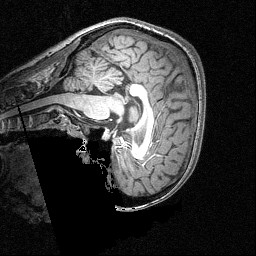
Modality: T1w
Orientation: sagittal
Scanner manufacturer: siemens
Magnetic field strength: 3 T
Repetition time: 1.54 s
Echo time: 0.00304 s